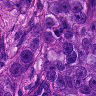
Metastatic tissue present: yes